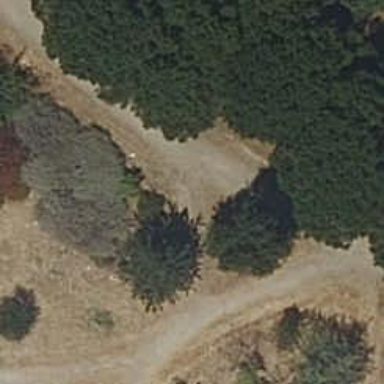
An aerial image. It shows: Dirt track road.